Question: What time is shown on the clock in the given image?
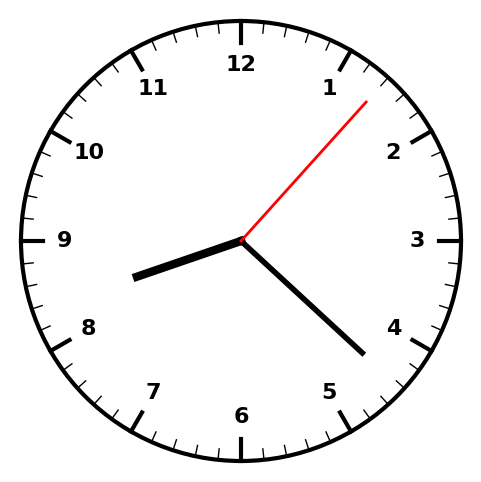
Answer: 08:22:07